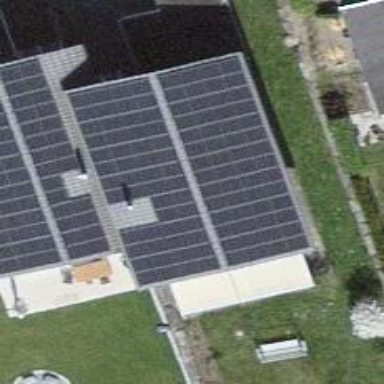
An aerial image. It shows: Solar power generator using photovoltaic panels.